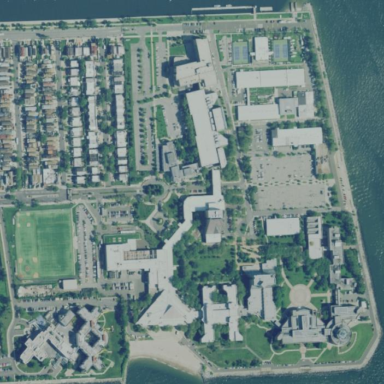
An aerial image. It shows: College or university.